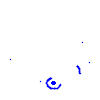
Particle: kaon